Interaction volume radius: 10 \u00c5
Interaction volume height: 10 \u00c5
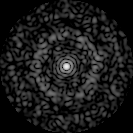
Disorder parameter: 0.8531